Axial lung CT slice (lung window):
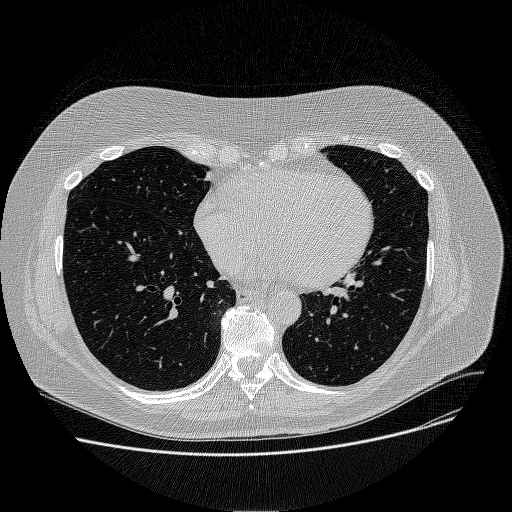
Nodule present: no